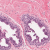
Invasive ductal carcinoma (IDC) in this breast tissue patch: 0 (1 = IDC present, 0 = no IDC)